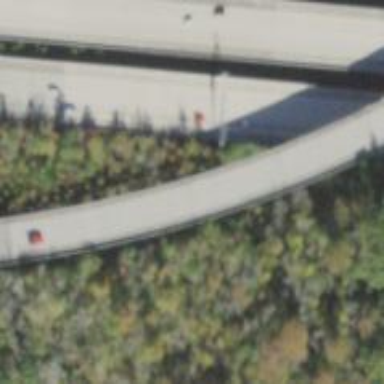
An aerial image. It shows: Bridge over motorway_link.